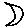
Label: moon